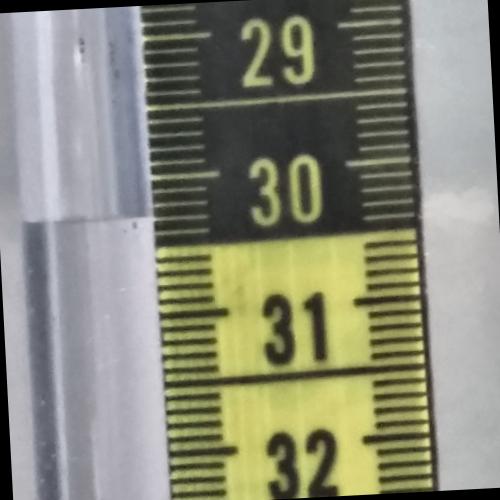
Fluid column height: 30.3 cm